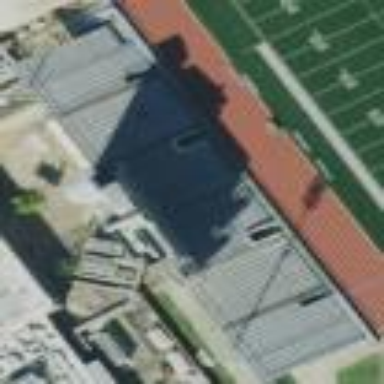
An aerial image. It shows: Grandstand building.